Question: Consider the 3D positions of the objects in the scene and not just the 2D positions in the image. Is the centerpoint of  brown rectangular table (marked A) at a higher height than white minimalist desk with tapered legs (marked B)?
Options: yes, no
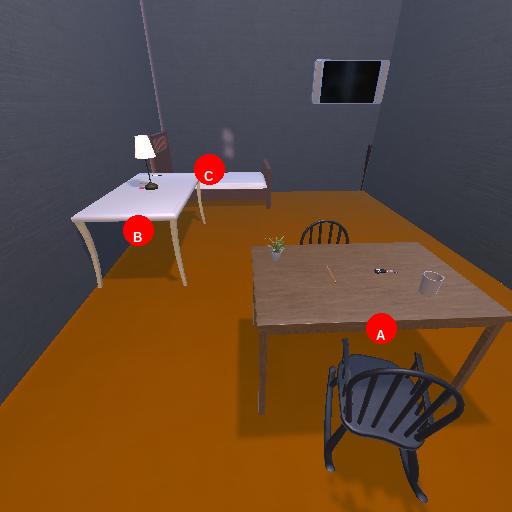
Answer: yes